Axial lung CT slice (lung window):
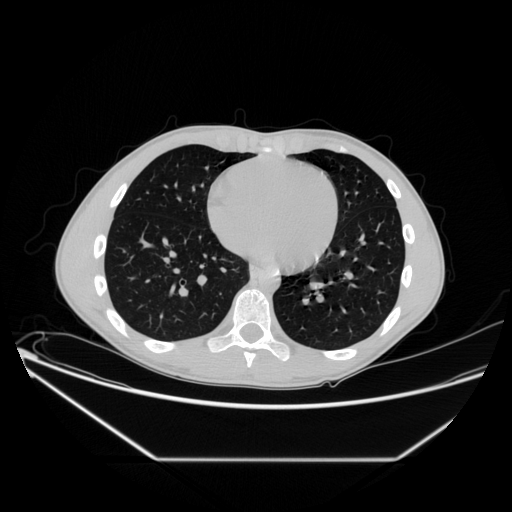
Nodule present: no